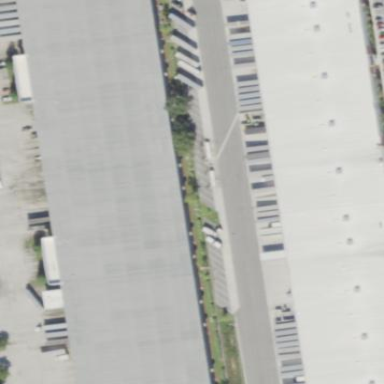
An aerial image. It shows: Warehouse building.